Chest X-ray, PA view. Patient: 26 years old, sex M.
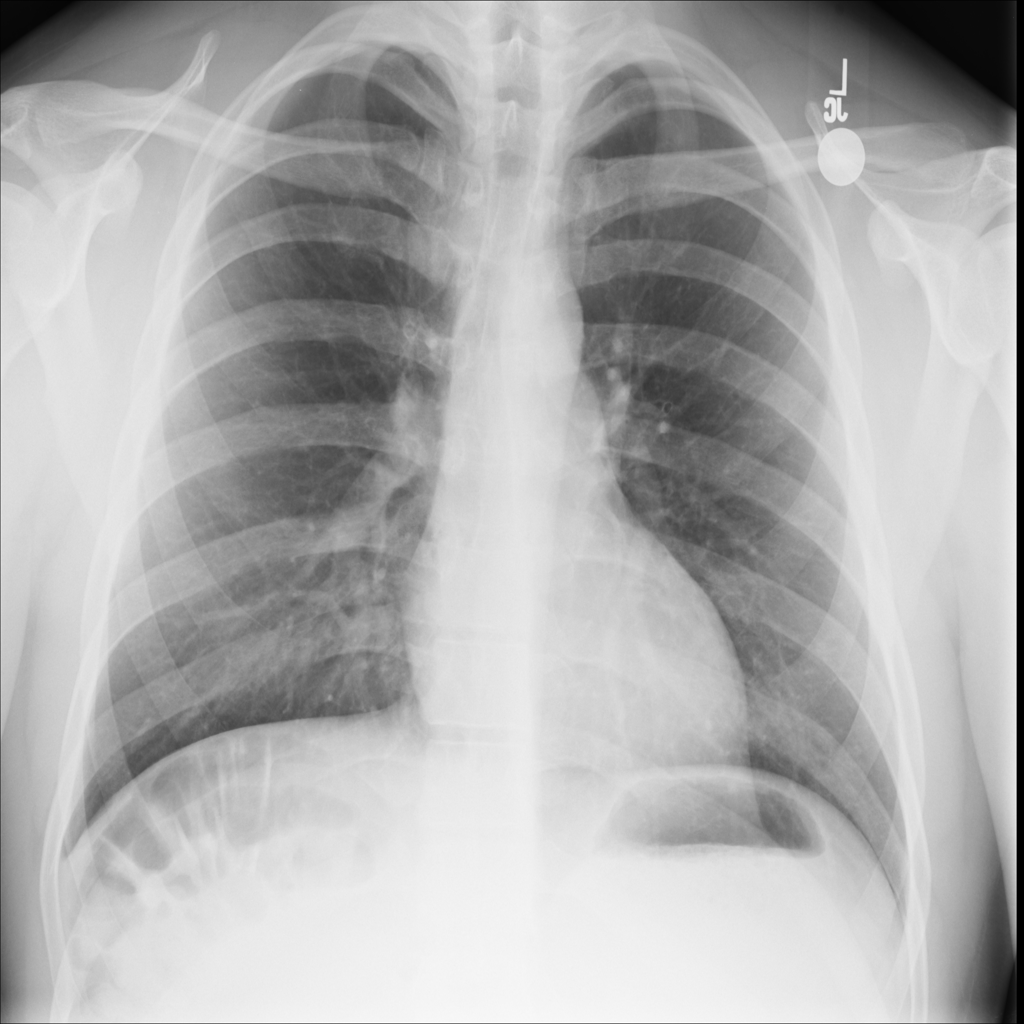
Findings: No Finding